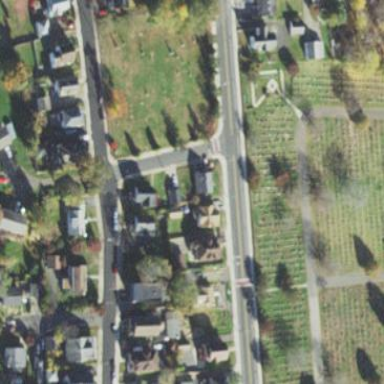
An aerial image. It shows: Cemetery.